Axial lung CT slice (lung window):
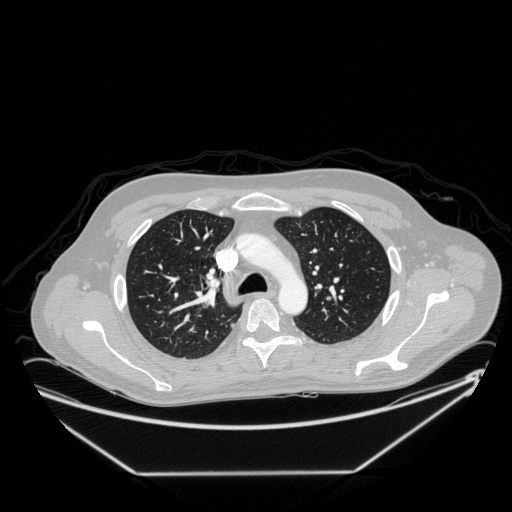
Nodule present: yes
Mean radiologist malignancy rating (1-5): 3